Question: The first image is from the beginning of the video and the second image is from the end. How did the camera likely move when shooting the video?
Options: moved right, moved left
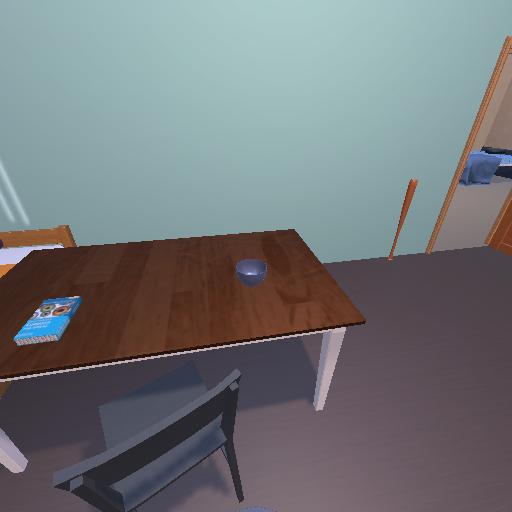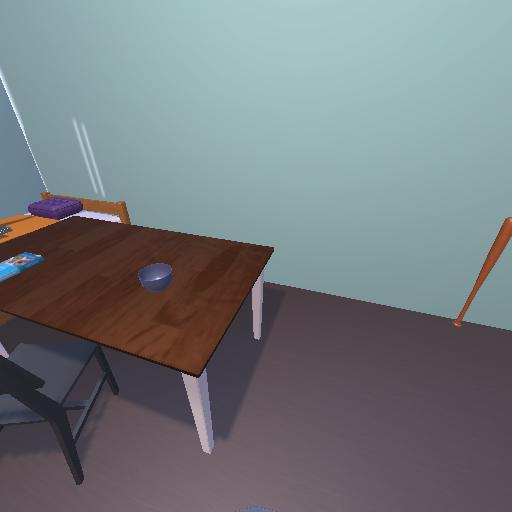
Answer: moved right